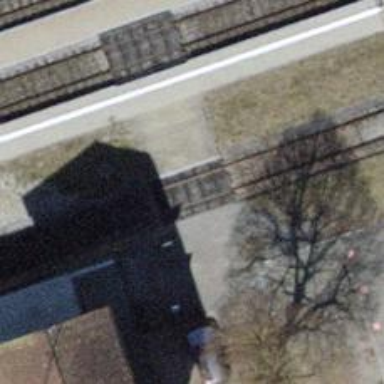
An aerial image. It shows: Crossing for the railway.